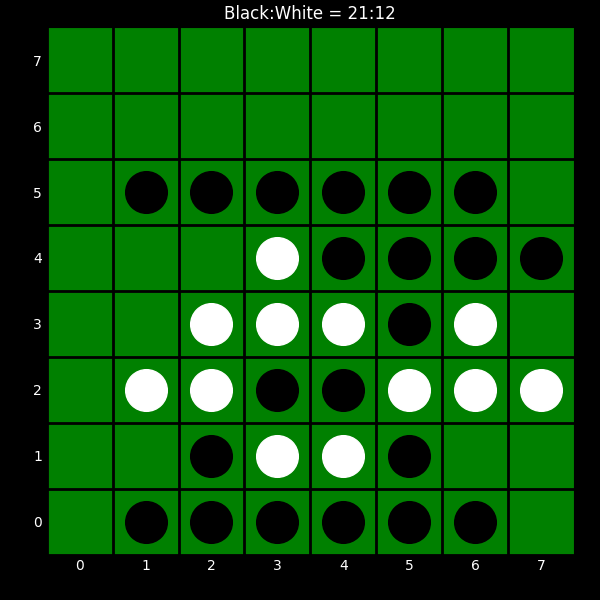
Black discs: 21
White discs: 12